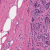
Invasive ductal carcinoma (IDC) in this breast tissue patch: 0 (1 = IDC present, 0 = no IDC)